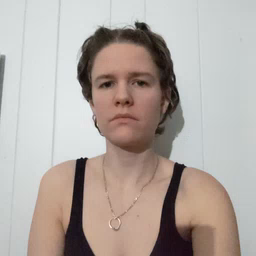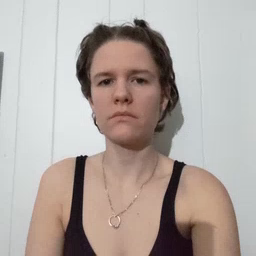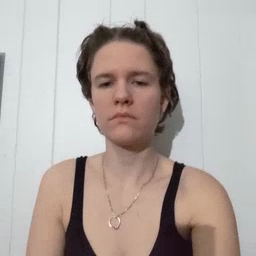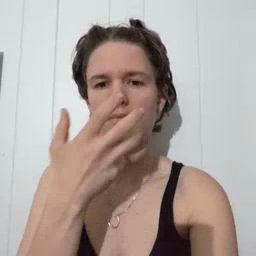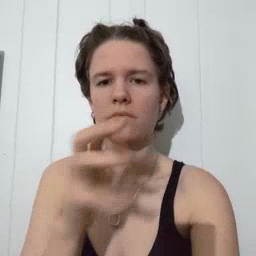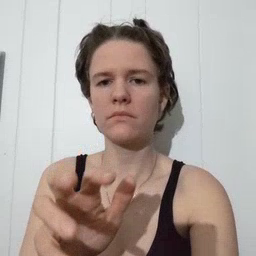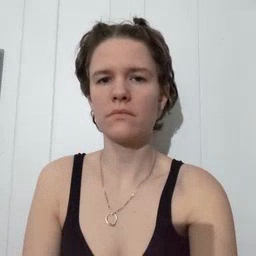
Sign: hot